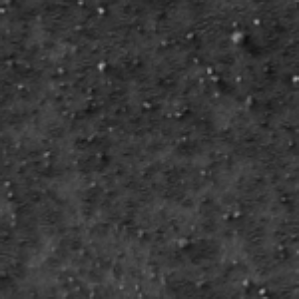
Label: frost